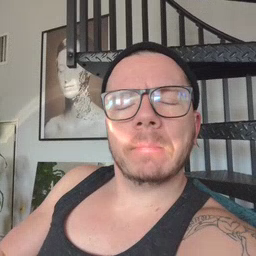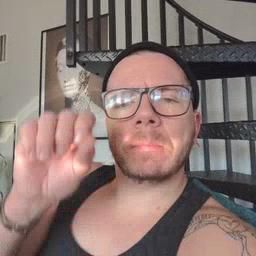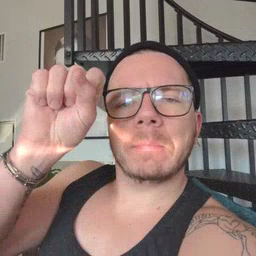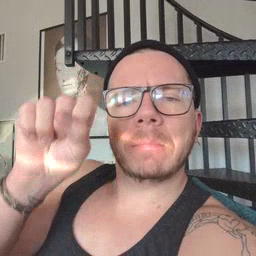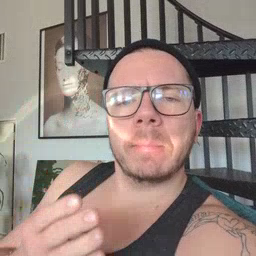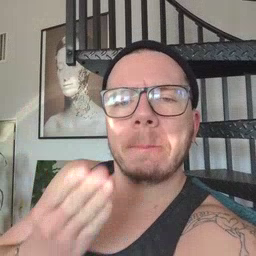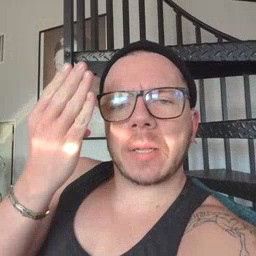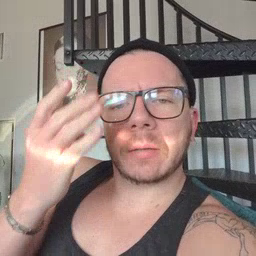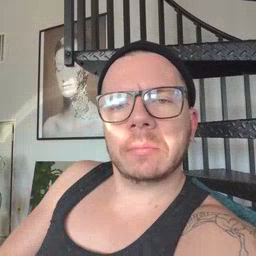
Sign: mitten